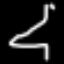
Label: airplane